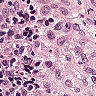
Metastatic tissue present: no